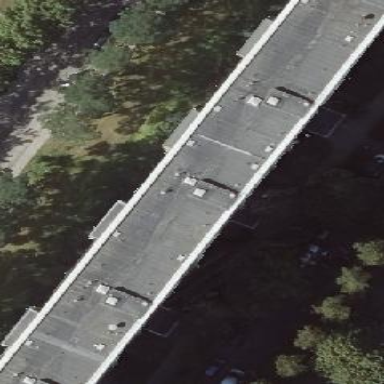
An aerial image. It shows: Building with apartments and flat roof.